四年级 · 计数
图中, 涂色部分表示的数是（）。

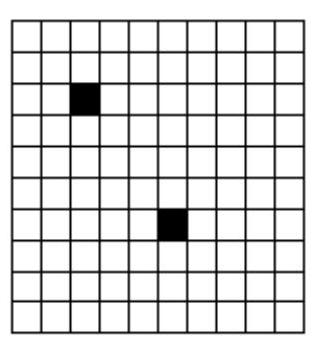
A. 0.2
B. 2.0
C. 0.02

答案: C
解析: 解C

【分析】“ 1 ”平均分成 100 份, 每份表示 0.01 , 因此涂 2 个小正方形表示 0.02 。据此解答。

【详解】由分析可知, 涂色部分表示的数是 0.02 。

故答案为: C

【点睛】此题考查小数的意义和表示方法, 要熟练掌握。